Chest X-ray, AP view. Patient: 31 years old, sex F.
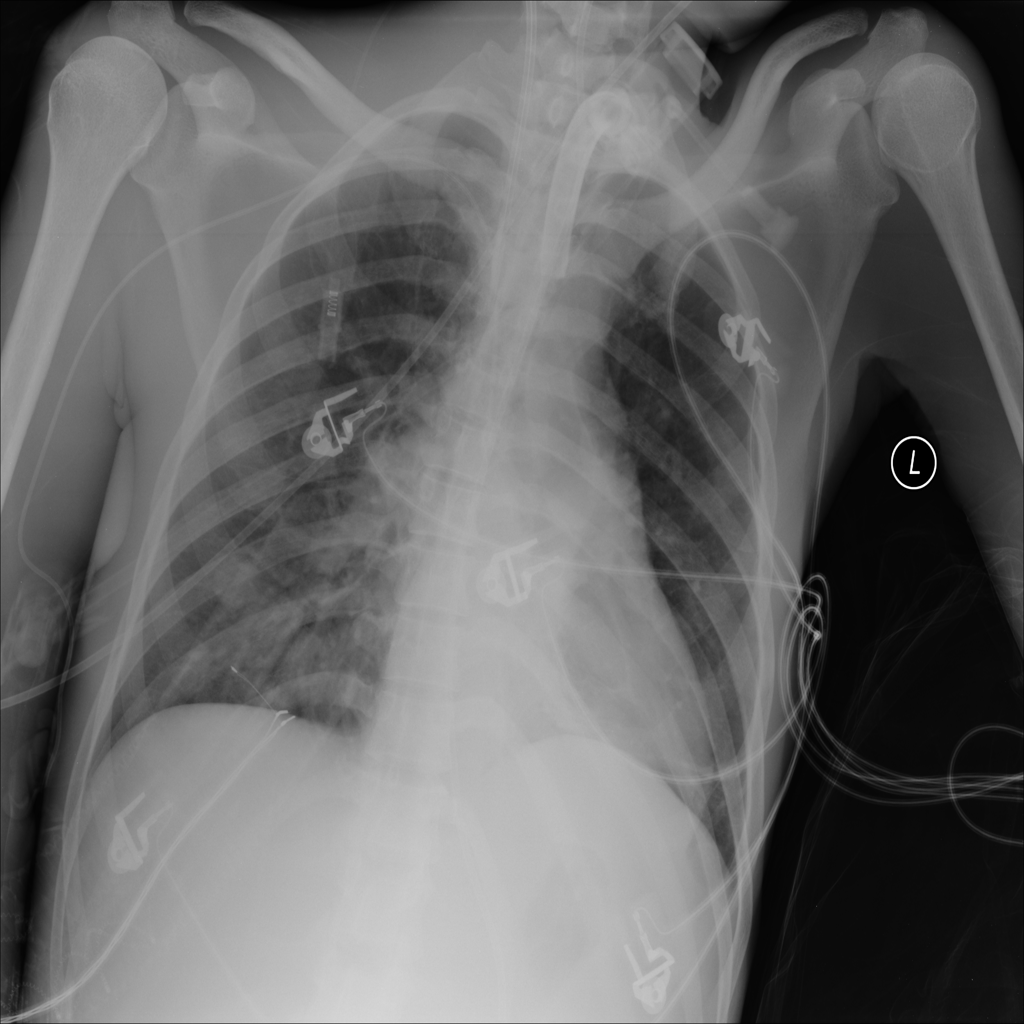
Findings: No Finding